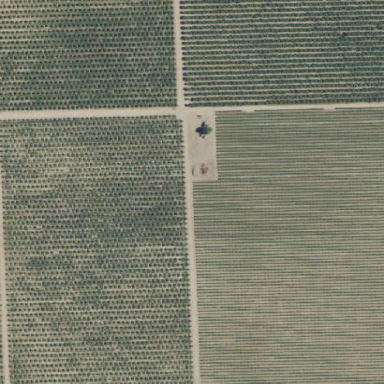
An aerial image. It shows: Vineyard growing grapes.